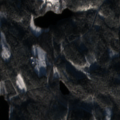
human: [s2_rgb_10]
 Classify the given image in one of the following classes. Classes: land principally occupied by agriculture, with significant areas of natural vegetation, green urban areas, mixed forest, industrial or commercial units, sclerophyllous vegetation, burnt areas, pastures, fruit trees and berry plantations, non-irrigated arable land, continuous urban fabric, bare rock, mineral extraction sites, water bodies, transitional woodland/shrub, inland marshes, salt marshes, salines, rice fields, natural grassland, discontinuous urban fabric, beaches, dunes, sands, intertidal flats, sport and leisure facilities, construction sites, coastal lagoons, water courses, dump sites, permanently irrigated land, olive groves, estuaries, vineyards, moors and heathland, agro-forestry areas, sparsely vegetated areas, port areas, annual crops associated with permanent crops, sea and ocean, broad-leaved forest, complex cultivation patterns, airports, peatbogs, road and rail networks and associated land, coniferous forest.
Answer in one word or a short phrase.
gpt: coniferous forest, mixed forest, transitional woodland/shrub